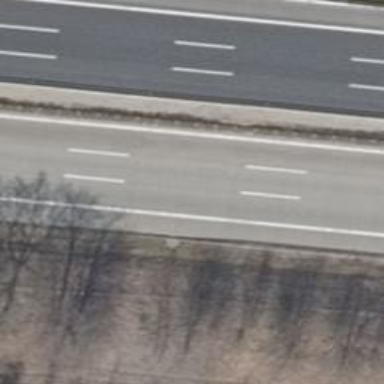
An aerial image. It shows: Concrete motorway.